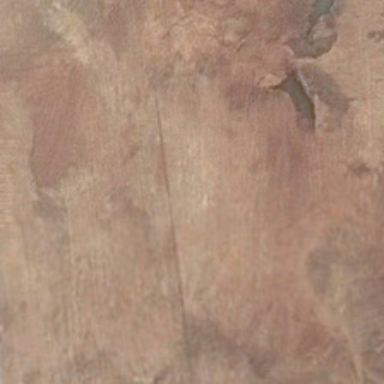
It is a piece of khaki bareland .